Brain MRI, t2w sequence, axial 2D slice.
Patient: age 45, sex F, weight 90 kg, height 1.9 m
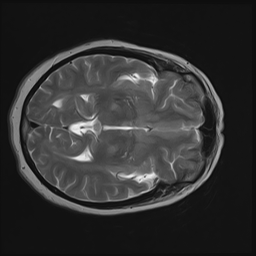